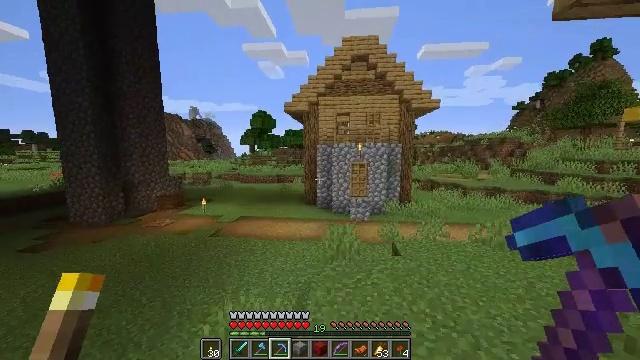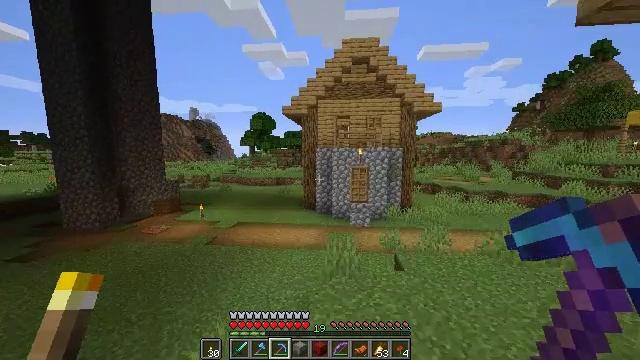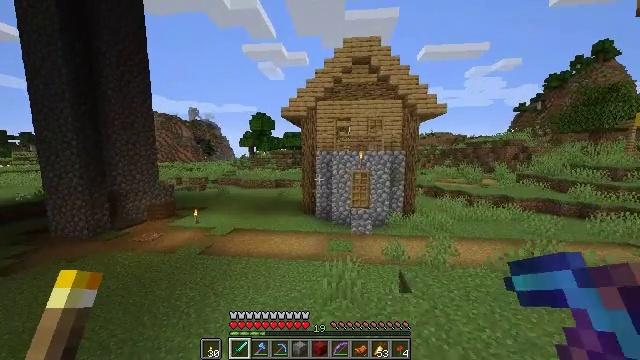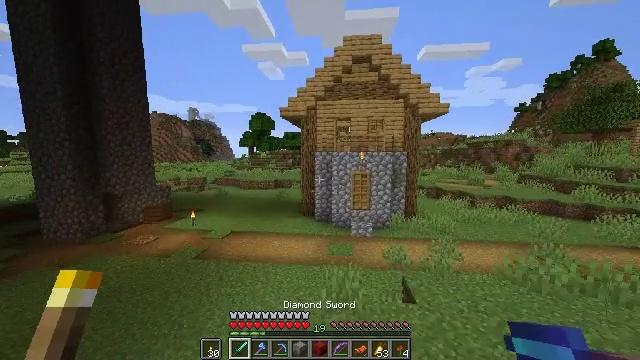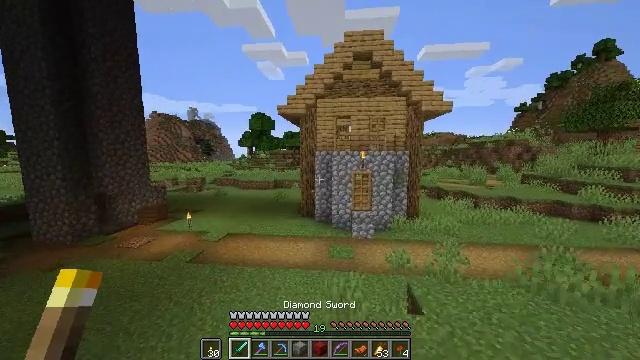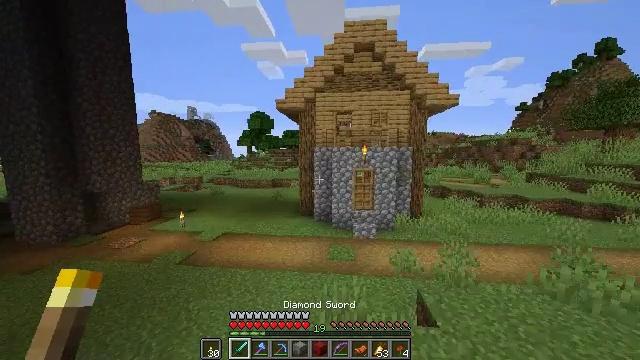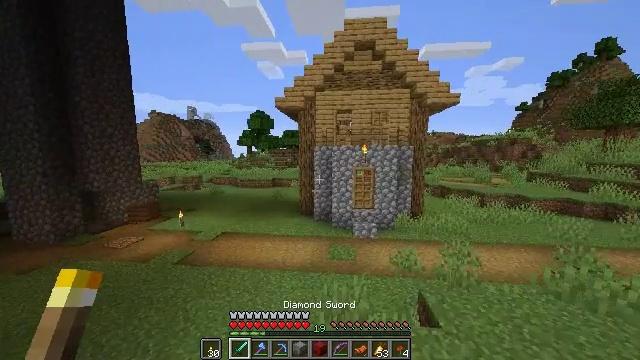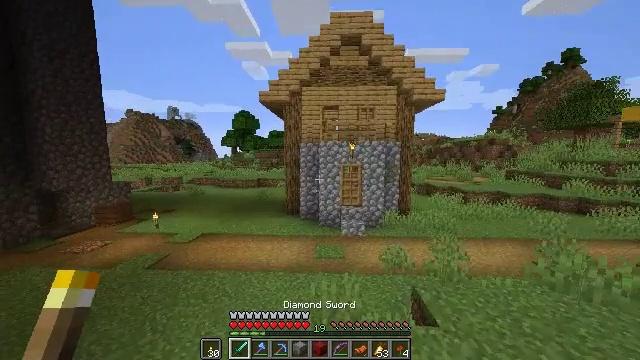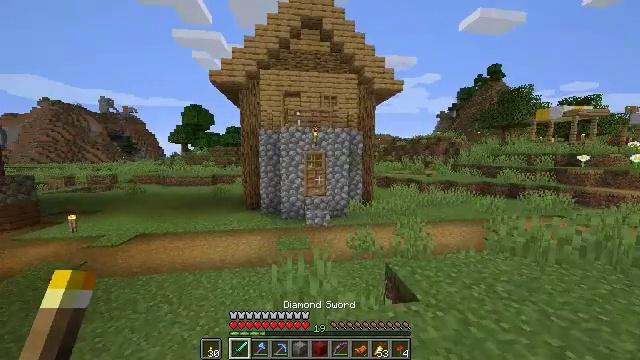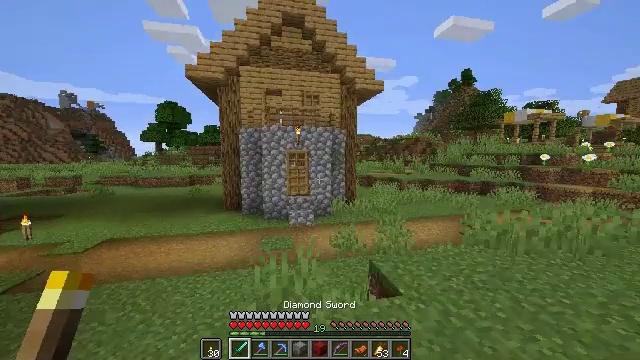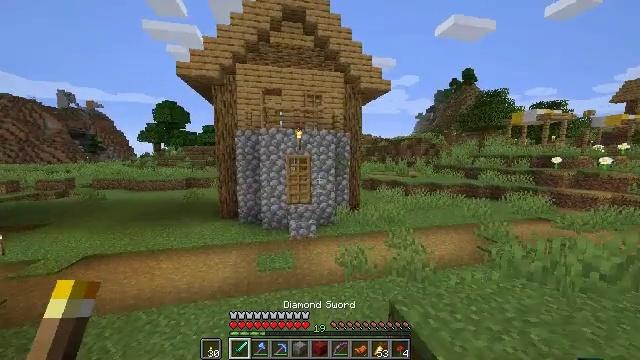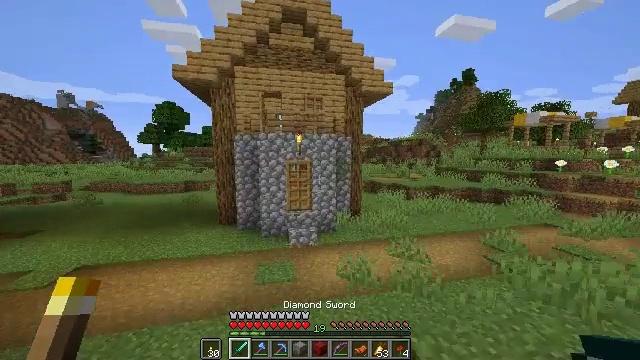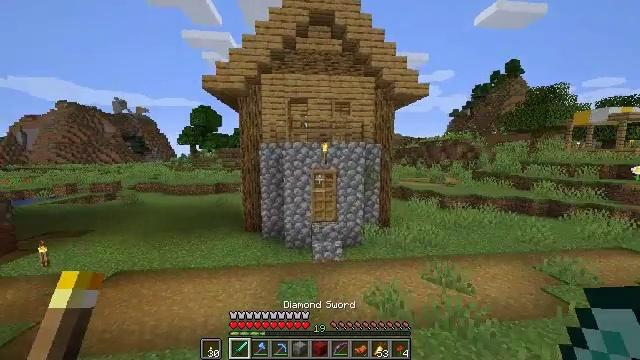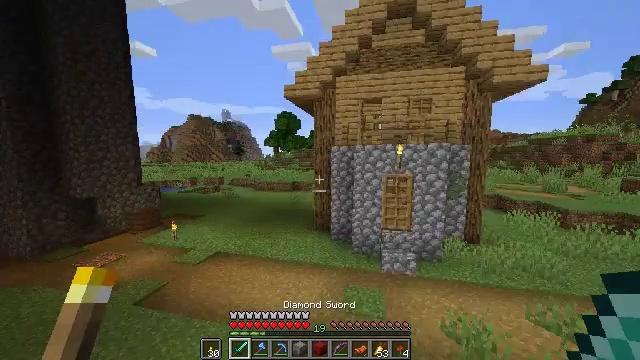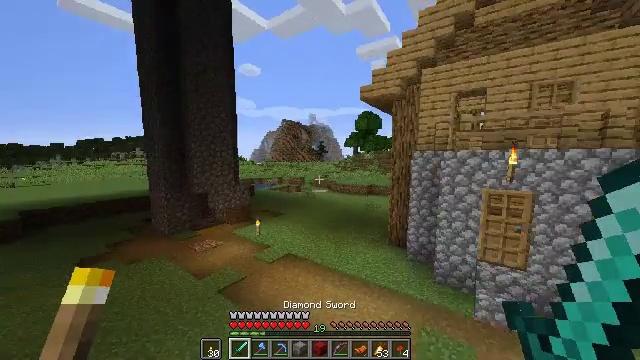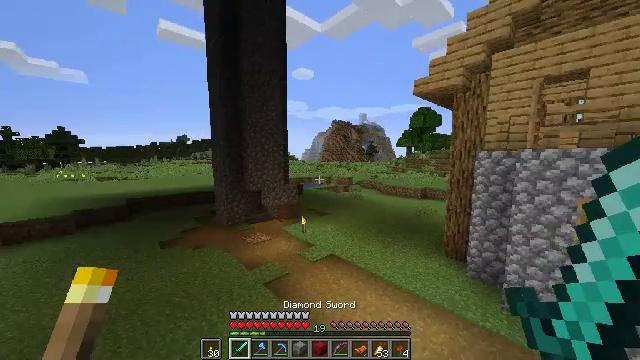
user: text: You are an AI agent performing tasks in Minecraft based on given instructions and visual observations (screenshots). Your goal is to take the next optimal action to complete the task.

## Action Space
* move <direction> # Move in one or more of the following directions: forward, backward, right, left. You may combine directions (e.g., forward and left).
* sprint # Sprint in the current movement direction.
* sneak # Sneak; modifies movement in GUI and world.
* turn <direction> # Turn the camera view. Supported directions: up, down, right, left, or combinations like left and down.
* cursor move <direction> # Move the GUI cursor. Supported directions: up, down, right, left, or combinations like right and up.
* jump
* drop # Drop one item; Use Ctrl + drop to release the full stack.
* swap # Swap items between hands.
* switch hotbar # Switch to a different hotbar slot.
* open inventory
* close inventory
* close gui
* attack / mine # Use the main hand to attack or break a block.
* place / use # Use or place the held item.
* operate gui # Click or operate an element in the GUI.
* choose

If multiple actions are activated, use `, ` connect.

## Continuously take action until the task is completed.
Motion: motion action
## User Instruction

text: Break oak leaves from the trees.
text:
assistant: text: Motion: move forward, jump
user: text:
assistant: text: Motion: move forward, jump, switch to hotbar 1
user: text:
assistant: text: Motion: move forward, jump, switch to hotbar 1
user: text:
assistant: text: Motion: move forward, jump, switch to hotbar 1
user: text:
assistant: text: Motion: move forward, jump
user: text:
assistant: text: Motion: move forward, jump
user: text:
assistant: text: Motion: move forward, turn right, jump
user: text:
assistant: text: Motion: move forward, turn right, jump
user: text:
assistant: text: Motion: move forward, turn right, jump
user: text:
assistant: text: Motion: move forward, jump
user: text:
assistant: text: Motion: move forward, jump
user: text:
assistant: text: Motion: move forward, turn left, jump
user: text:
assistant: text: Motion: move forward, turn left, jump
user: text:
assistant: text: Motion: move forward, turn left, jump
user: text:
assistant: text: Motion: move forward, turn left, jump
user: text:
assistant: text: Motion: move forward, jump
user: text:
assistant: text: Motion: move forward, jump
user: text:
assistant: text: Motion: move forward, jump
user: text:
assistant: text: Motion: move forward, jump
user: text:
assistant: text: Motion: move forward, jump
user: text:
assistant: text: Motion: move forward, jump
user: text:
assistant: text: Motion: move forward, jump
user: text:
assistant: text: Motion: move forward, jump
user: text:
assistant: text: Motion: move forward, jump
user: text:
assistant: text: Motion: move forward, jump
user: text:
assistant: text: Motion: move forward, turn left, jump
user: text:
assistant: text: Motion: move forward, sprint, turn left and down, jump
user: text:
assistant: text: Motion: move forward, sprint, turn left and down, jump
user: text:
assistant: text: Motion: move forward, sprint, turn left and down, jump
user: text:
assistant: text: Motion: move forward, sprint, jump